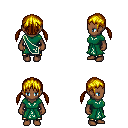
a pixel art fantasy rpg character, female body template, human, dark skin, sash dress, gold greaves, blonde twin-tailed hairstyle, four views (front, back, left, right), 2x2 character sprite sheet, small pixel art, hard edges, no anti-aliasing